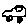
Label: car